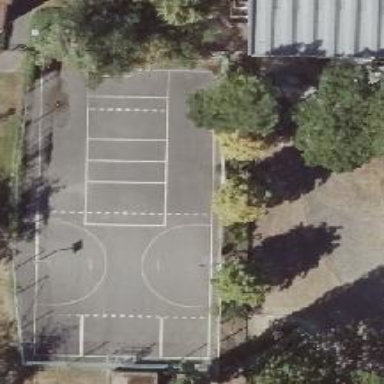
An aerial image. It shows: Asphalt pitch used for basketball and soccer.